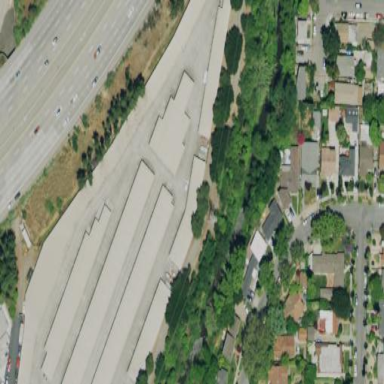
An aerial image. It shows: Storage rental shop.